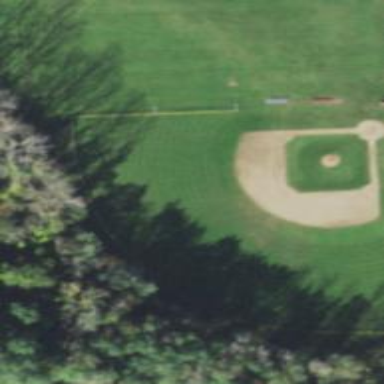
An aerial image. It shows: Baseball pitch for leisure land.